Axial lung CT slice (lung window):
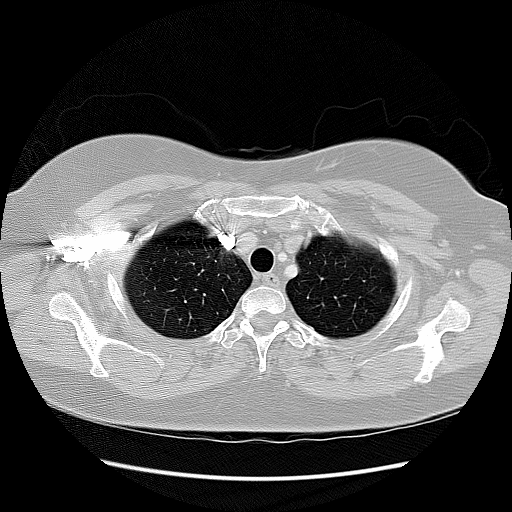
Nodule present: no